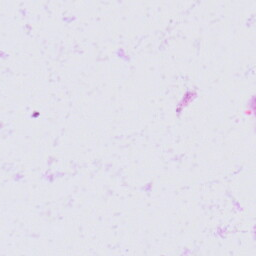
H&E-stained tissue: Skin